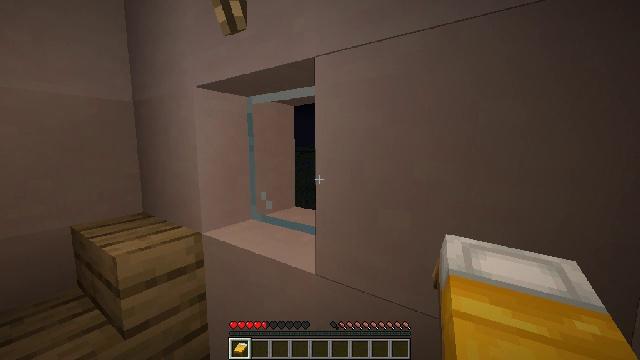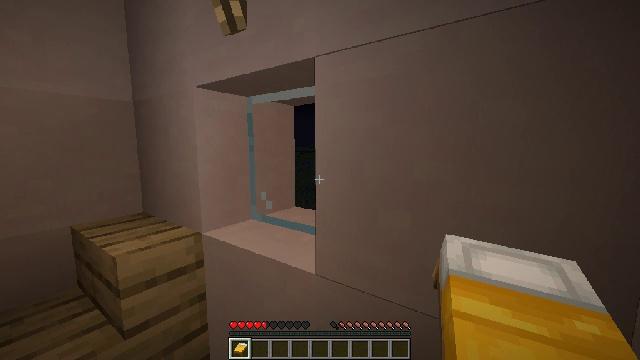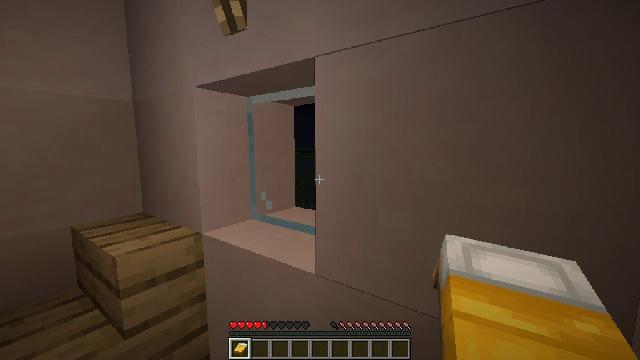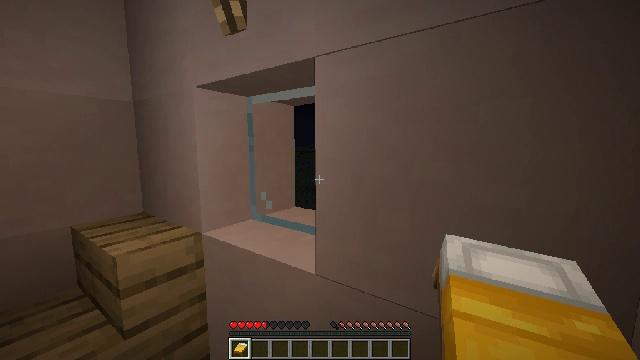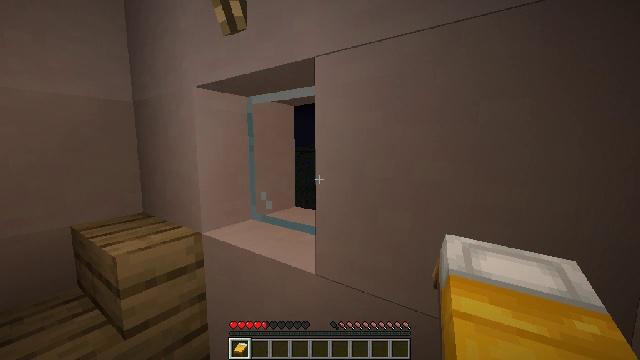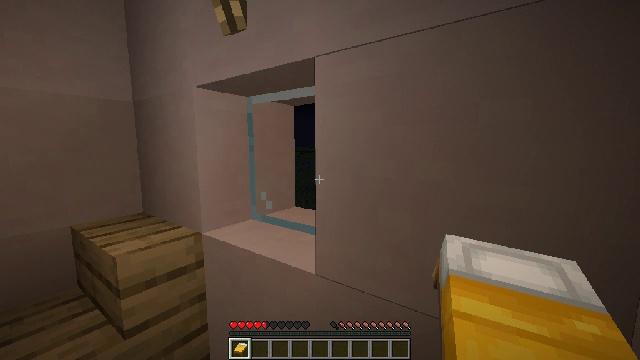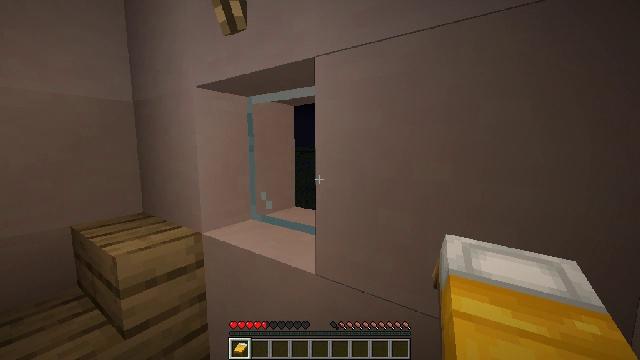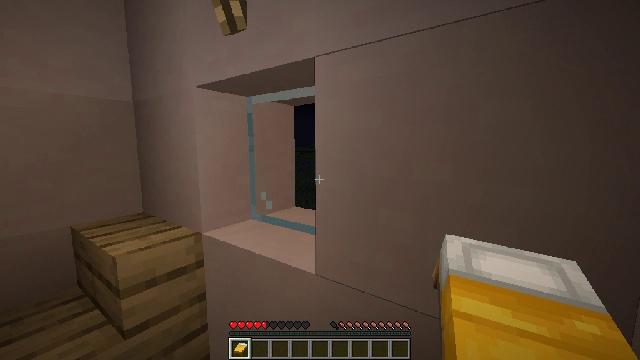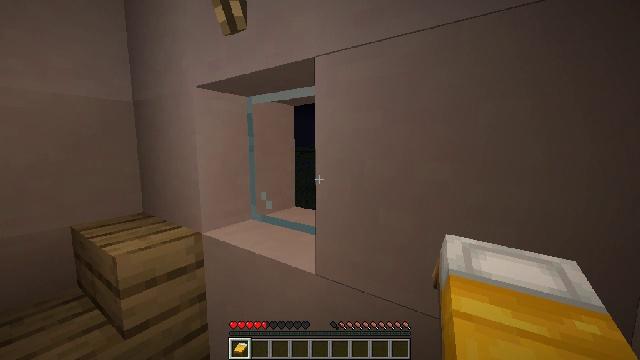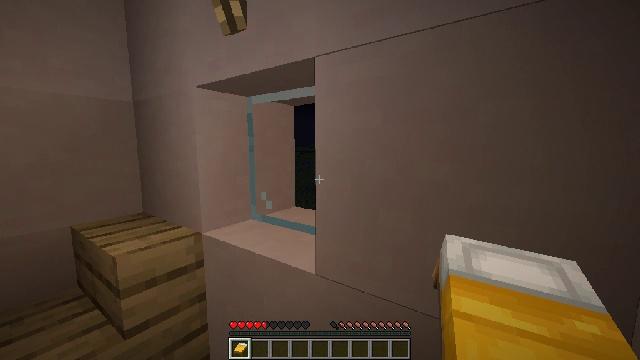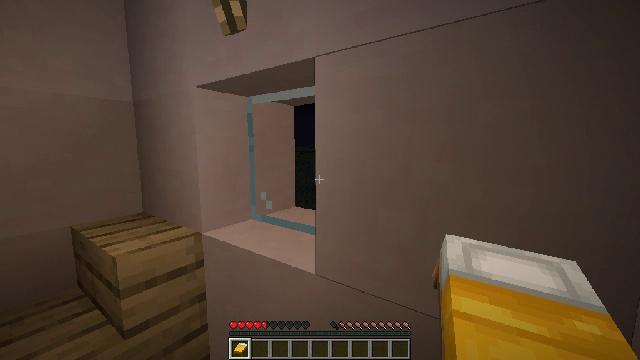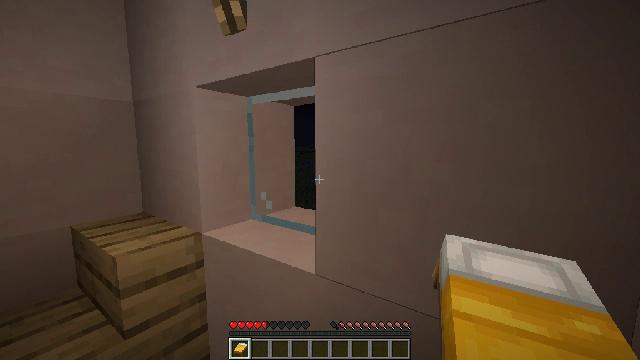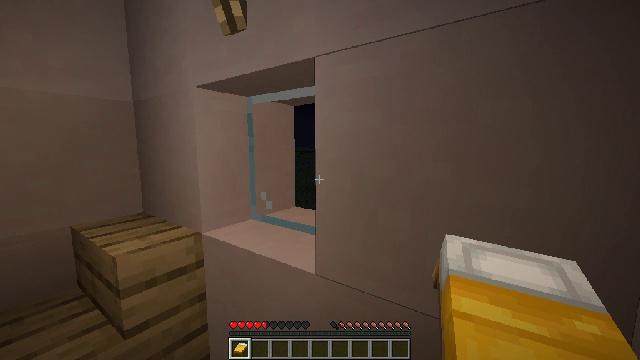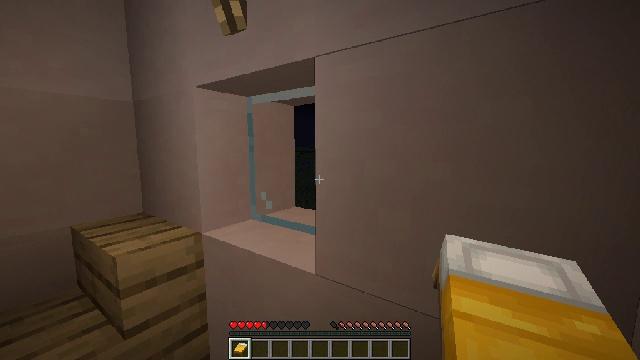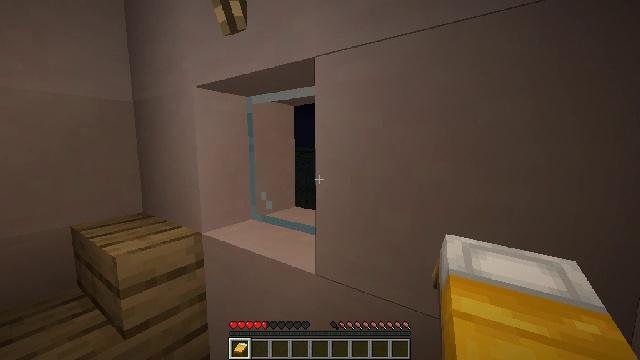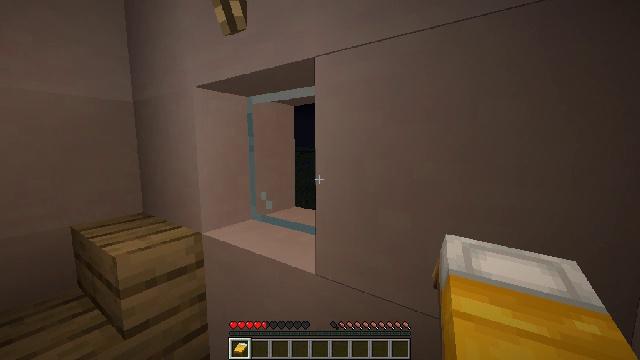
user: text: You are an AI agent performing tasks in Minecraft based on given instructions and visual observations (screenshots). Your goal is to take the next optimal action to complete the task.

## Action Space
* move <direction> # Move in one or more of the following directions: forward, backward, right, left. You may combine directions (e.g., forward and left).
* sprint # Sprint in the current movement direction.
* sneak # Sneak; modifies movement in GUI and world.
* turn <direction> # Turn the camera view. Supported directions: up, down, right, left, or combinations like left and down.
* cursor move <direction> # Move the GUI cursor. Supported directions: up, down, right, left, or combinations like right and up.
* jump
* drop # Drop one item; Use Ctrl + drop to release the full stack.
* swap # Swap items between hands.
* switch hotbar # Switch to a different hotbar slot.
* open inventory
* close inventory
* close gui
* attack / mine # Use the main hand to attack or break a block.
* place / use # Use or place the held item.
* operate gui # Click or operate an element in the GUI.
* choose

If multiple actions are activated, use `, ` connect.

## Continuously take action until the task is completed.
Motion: motion action
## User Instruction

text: Remove a yellow bed from the inventory.
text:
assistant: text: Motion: no_op
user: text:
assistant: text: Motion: no_op
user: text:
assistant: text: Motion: no_op
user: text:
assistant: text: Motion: no_op
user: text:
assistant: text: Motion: no_op
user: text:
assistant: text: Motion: no_op
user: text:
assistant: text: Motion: no_op
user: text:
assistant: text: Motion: no_op
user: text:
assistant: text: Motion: no_op
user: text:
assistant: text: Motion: no_op
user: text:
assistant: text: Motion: no_op
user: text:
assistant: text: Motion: no_op
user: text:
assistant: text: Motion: no_op
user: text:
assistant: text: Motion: no_op
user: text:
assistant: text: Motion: no_op
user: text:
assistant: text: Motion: no_op
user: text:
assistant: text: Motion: no_op
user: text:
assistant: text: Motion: no_op
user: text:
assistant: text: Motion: no_op
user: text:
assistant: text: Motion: no_op
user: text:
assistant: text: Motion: no_op
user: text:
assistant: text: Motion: no_op
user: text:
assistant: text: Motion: no_op
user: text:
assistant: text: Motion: no_op
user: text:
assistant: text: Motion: no_op
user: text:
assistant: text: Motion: no_op
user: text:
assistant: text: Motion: no_op
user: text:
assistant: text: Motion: no_op
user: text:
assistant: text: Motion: no_op
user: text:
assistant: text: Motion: no_op